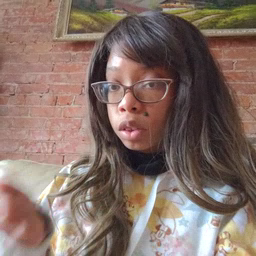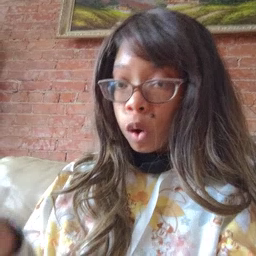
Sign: close